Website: lowes
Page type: review-order
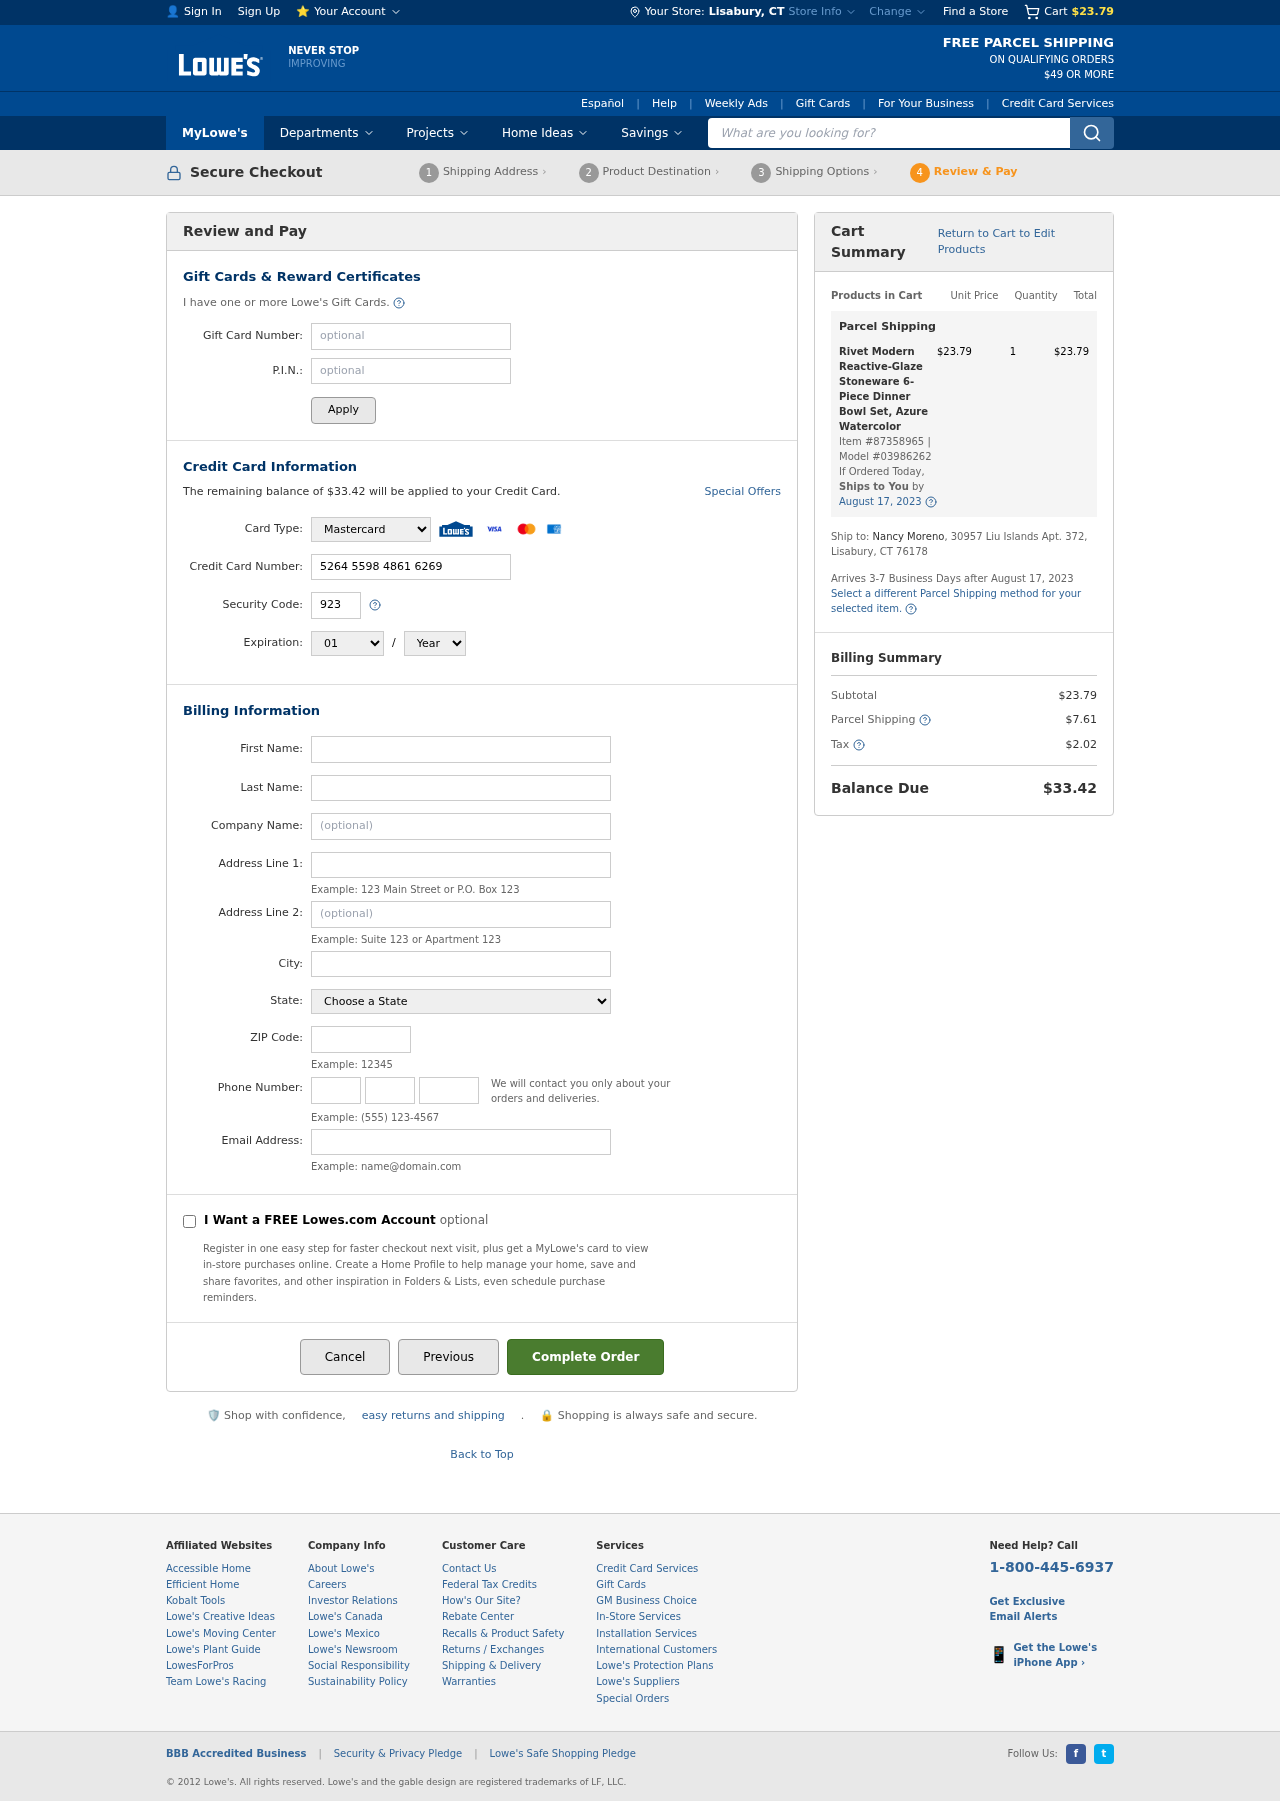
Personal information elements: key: PII_CARD_CVV
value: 923
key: PII_CARD_EXPIRY_MONTH
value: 01
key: PII_CARD_EXPIRY_YEAR
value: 26
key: PII_CARD_NUMBER
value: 5264 5598 4861 6269
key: PII_CARD_TYPE
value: Mastercard
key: PII_CITY
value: Lisabury
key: PII_CITY_STATE
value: Lisabury, CT
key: PII_EMAIL
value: nancy_moreno@yahoo.com
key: PII_FIRSTNAME
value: Nancy
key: PII_LASTNAME
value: Moreno
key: PII_PHONE_AREA
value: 309
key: PII_PHONE_PREFIX
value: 843
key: PII_PHONE_SUFFIX
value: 8331
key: PII_POSTCODE
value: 76178
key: PII_STATE
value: Connecticut
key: PII_STREET
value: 30957 Liu Islands Apt. 372
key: PII_STREET2
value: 30957 Liu Islands Apt. 372
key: PII_STREET2
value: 47576 Park Plain
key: PII_FULLNAME2
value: Nancy Moreno
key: PII_CITY_STATE_ZIP2
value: Lisabury, CT 76178
Product elements: key: PRODUCT1_NAME
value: Rivet Modern Reactive-Glaze Stoneware 6-Piece Dinner Bowl Set, Azure Watercolor
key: PRODUCT1_PRICE
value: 23.79
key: PRODUCT1_QUANTITY
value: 1
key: PRODUCT1_ITEM_NUMBER
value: Item #87358965
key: PRODUCT1_MODEL_NUMBER
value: Model #03986262
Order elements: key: ORDER_SUBTOTAL
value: $23.79
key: ORDER_BALANCE_DUE
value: $33.42
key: ORDER_SHIPPING_DATE
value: August 17, 2023
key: ORDER_ITEM_TOTAL
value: $23.79
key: ORDER_SHIPPING_DATE2
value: August 17, 2023
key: ORDER_SHIPPING_COST
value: $7.61
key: ORDER_TAX
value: $2.02
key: ORDER_TOTAL
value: $33.42
Search elements: key: HEADER_SEARCH
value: What are you looking for?